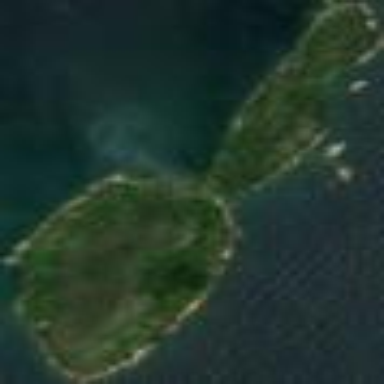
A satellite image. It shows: Islet.